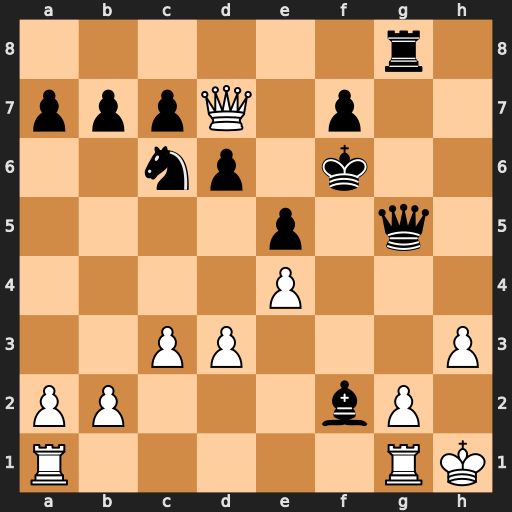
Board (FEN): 6r1/pppQ1p2/2np1k2/4p1q1/4P3/2PP3P/PP3bP1/R5RK
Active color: w
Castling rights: -
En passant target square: -
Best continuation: Raf1 Qf4 g3 Rxg3 Rxg3